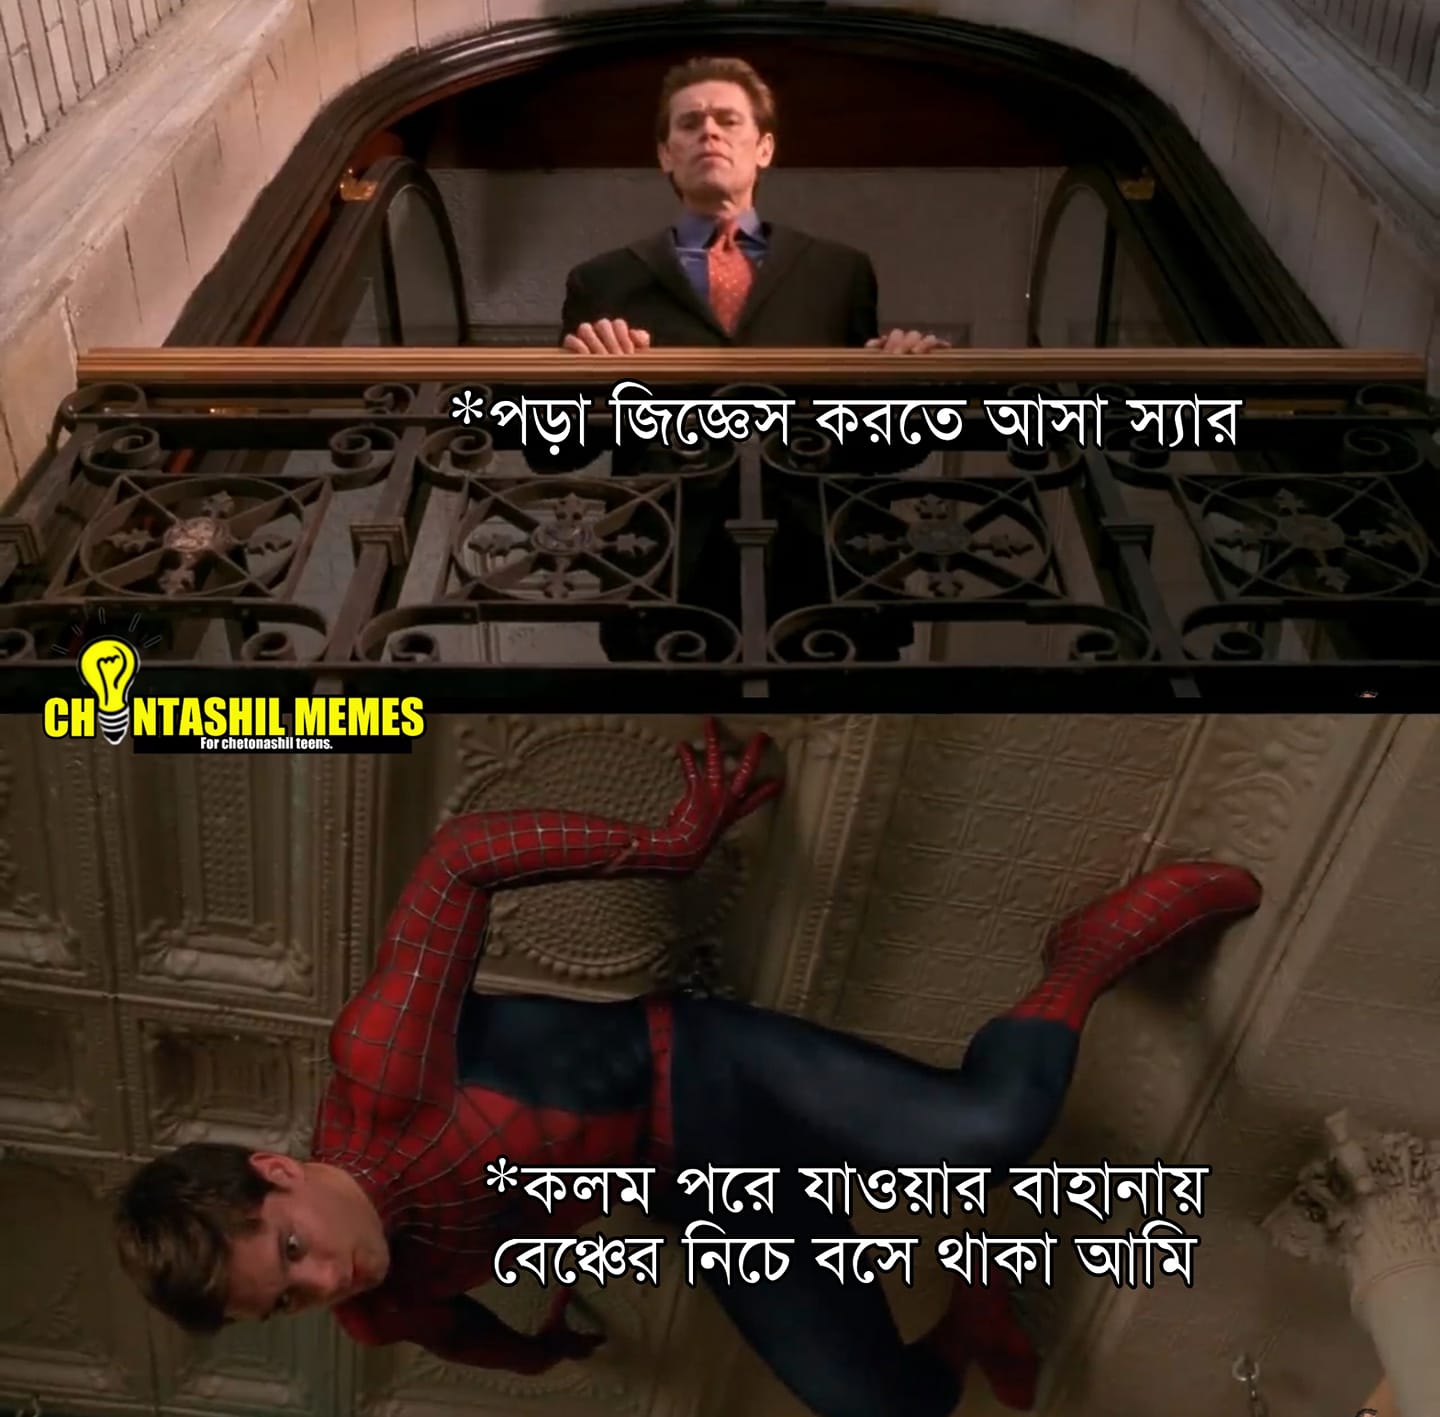
Caption: *পড়া জিজ্ঞেস করতে আসা স্যার     *কলম পরে যাওয়ার বাহানায় বেঞ্চের নিচে বসে থাকা আমি
Label: non-hate